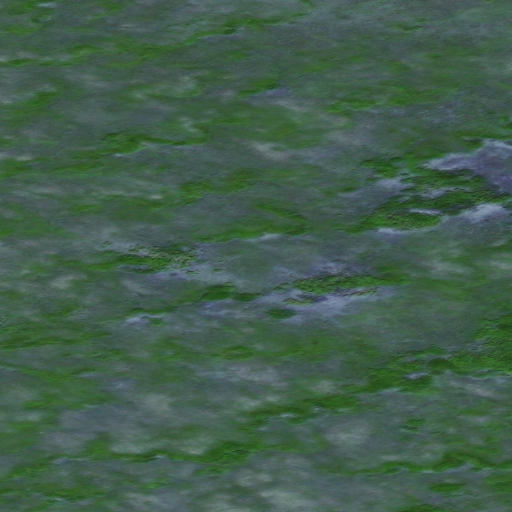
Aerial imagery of mountains in Alaska named Nome Mountains containing only unknown